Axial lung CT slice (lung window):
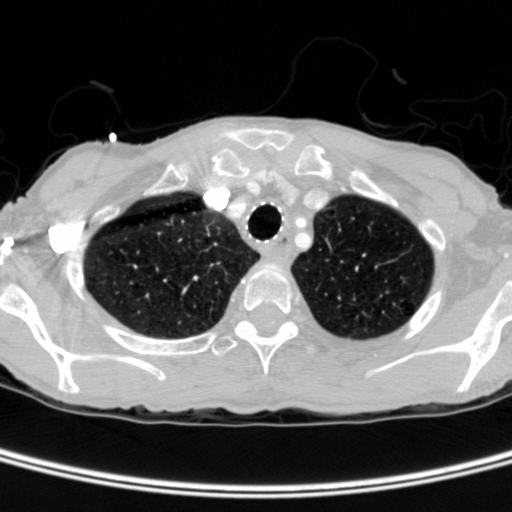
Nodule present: no